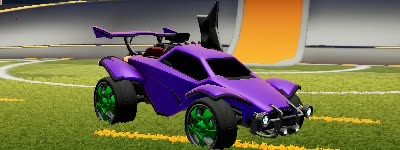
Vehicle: octane